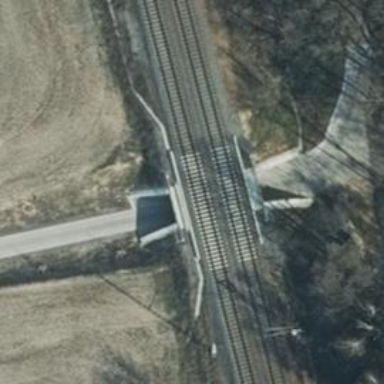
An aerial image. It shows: Bridge over electrified railway with contact line.